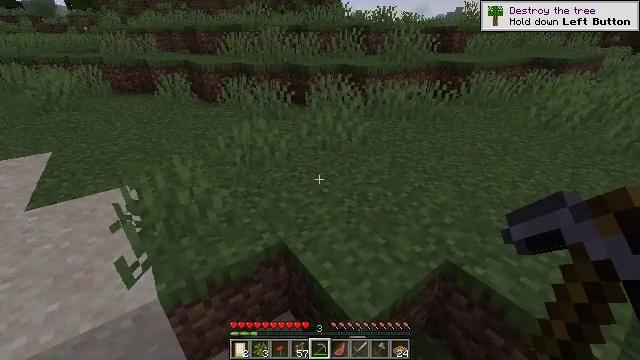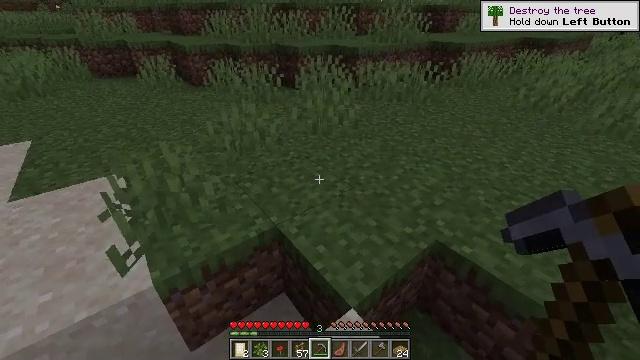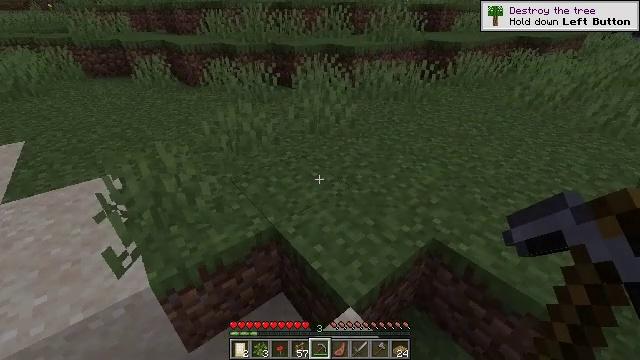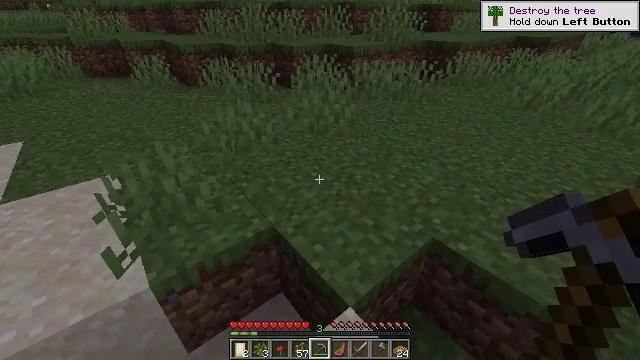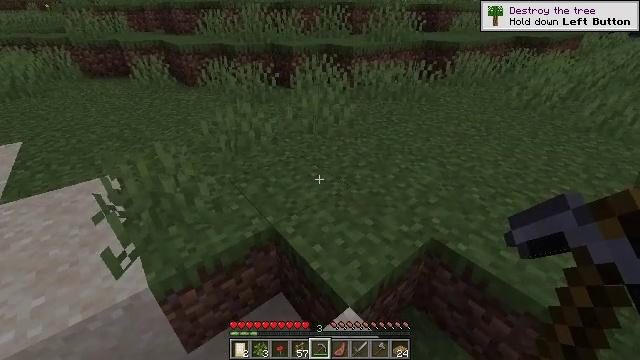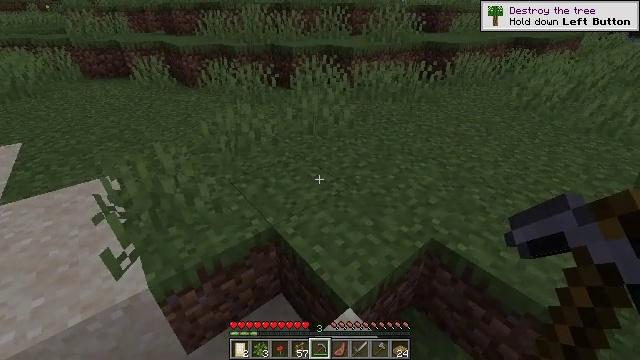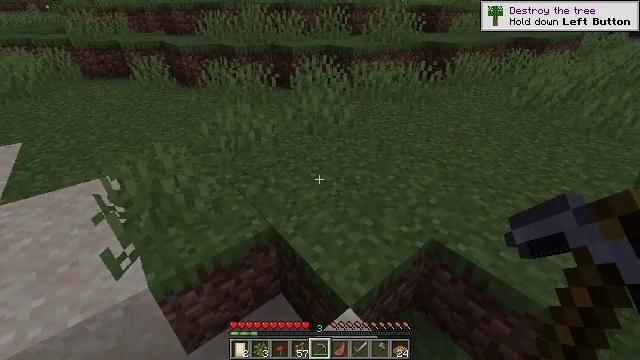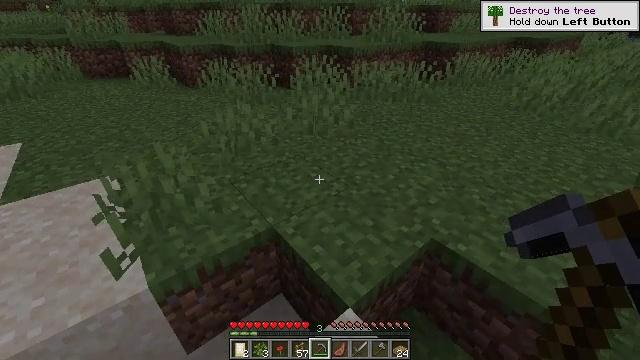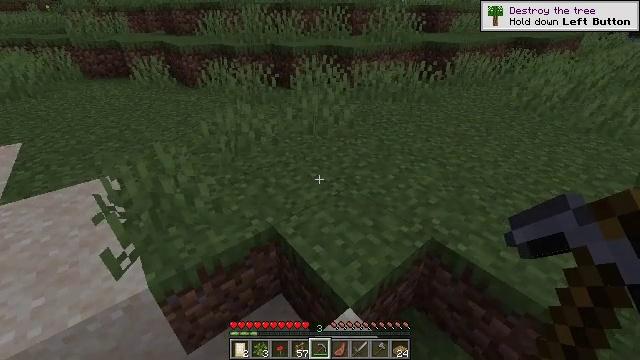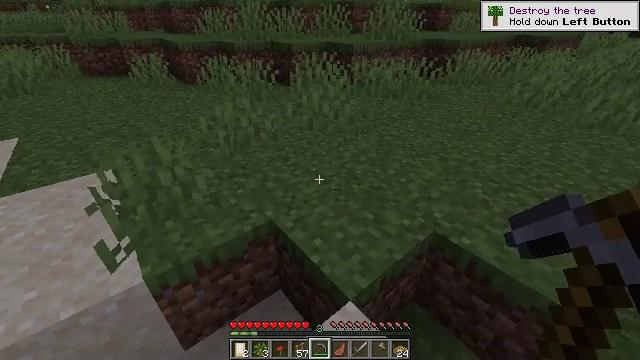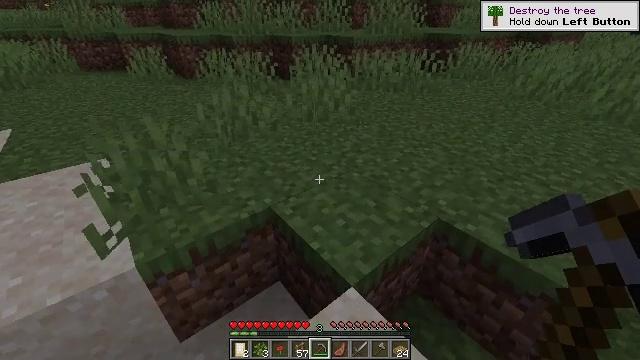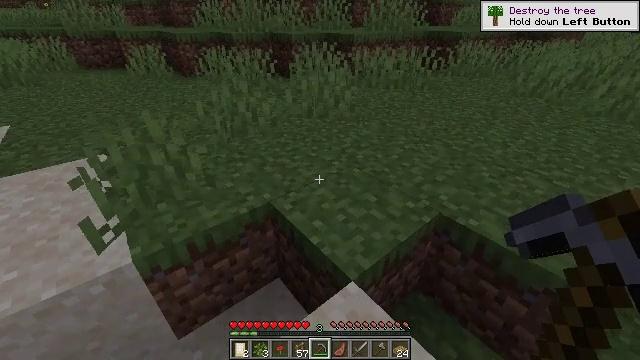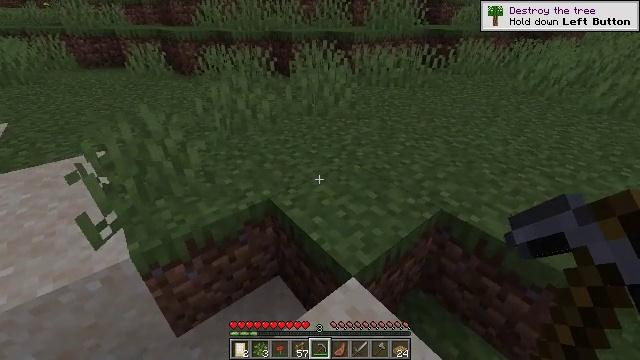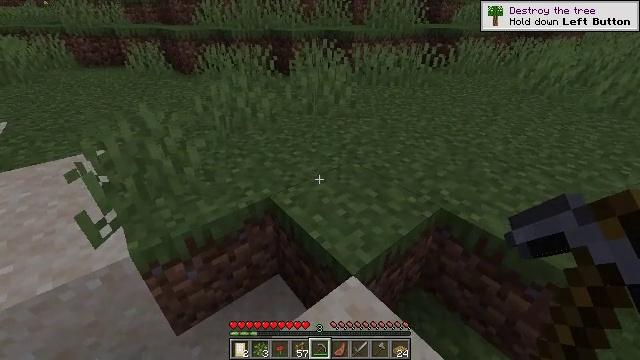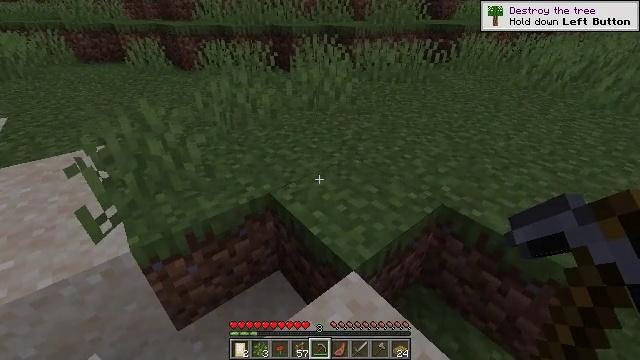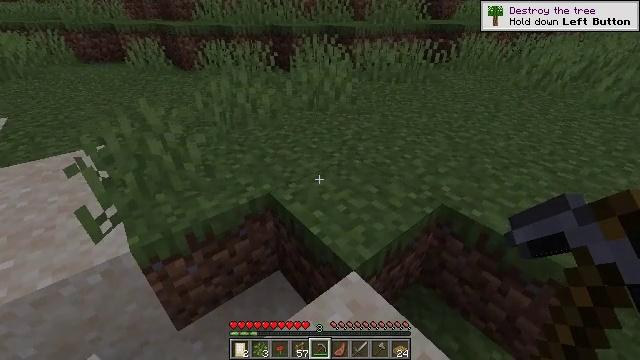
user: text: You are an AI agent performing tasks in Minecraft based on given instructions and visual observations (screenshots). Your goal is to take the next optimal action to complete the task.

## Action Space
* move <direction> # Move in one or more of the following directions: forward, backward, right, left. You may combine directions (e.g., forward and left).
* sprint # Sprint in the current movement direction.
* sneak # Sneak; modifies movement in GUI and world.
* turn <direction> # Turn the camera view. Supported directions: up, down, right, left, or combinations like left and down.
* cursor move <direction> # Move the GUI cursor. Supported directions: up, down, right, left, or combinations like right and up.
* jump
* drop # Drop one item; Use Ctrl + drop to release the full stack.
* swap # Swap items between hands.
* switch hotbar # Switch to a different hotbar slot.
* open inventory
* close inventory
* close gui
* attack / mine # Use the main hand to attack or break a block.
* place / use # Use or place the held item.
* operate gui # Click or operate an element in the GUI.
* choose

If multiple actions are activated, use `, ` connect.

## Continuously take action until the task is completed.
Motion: motion action
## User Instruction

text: Collect sand to make glass.
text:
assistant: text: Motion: sprint, turn right and down
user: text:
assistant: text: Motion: sprint
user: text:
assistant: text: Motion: no_op
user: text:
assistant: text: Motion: no_op
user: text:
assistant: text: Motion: no_op
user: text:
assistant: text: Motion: no_op
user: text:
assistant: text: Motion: no_op
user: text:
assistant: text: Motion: sneak
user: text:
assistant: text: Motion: sneak
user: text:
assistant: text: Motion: sneak
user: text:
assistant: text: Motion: sneak
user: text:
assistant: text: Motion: sneak
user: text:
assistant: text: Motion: sneak
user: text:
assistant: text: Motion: sneak
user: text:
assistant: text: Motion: sneak
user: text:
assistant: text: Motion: sneak
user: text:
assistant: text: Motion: sneak
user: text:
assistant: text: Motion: sneak, turn down
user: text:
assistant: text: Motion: turn down
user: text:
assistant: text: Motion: turn right and down
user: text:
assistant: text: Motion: turn down
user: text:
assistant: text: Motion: turn down
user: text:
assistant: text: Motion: turn right and down
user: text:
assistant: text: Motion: turn right and down
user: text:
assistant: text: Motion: turn down
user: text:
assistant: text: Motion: no_op
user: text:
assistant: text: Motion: no_op
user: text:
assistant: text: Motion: no_op
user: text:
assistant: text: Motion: no_op
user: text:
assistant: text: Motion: attack / mine